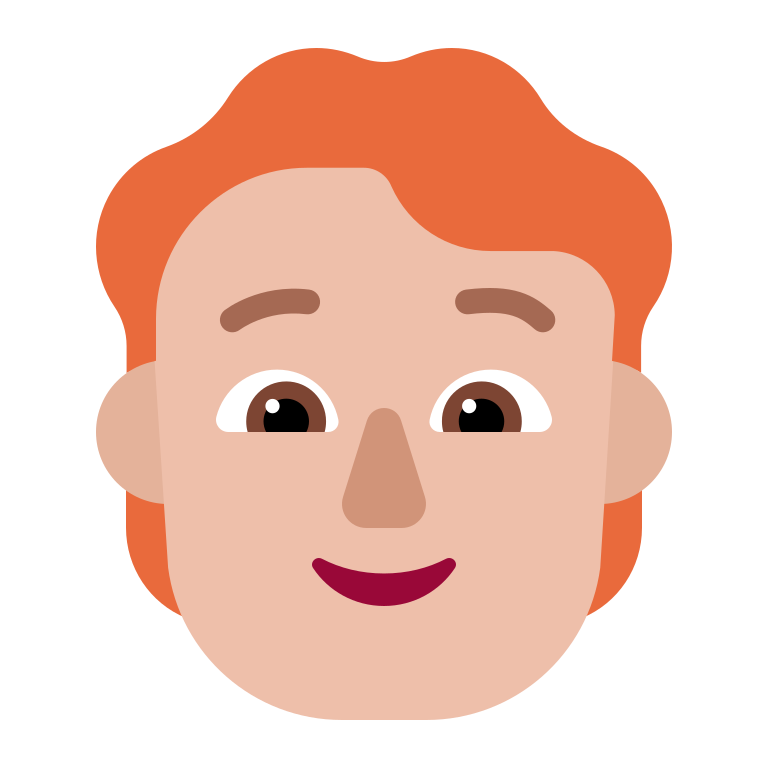
person red hair flat  light